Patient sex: M
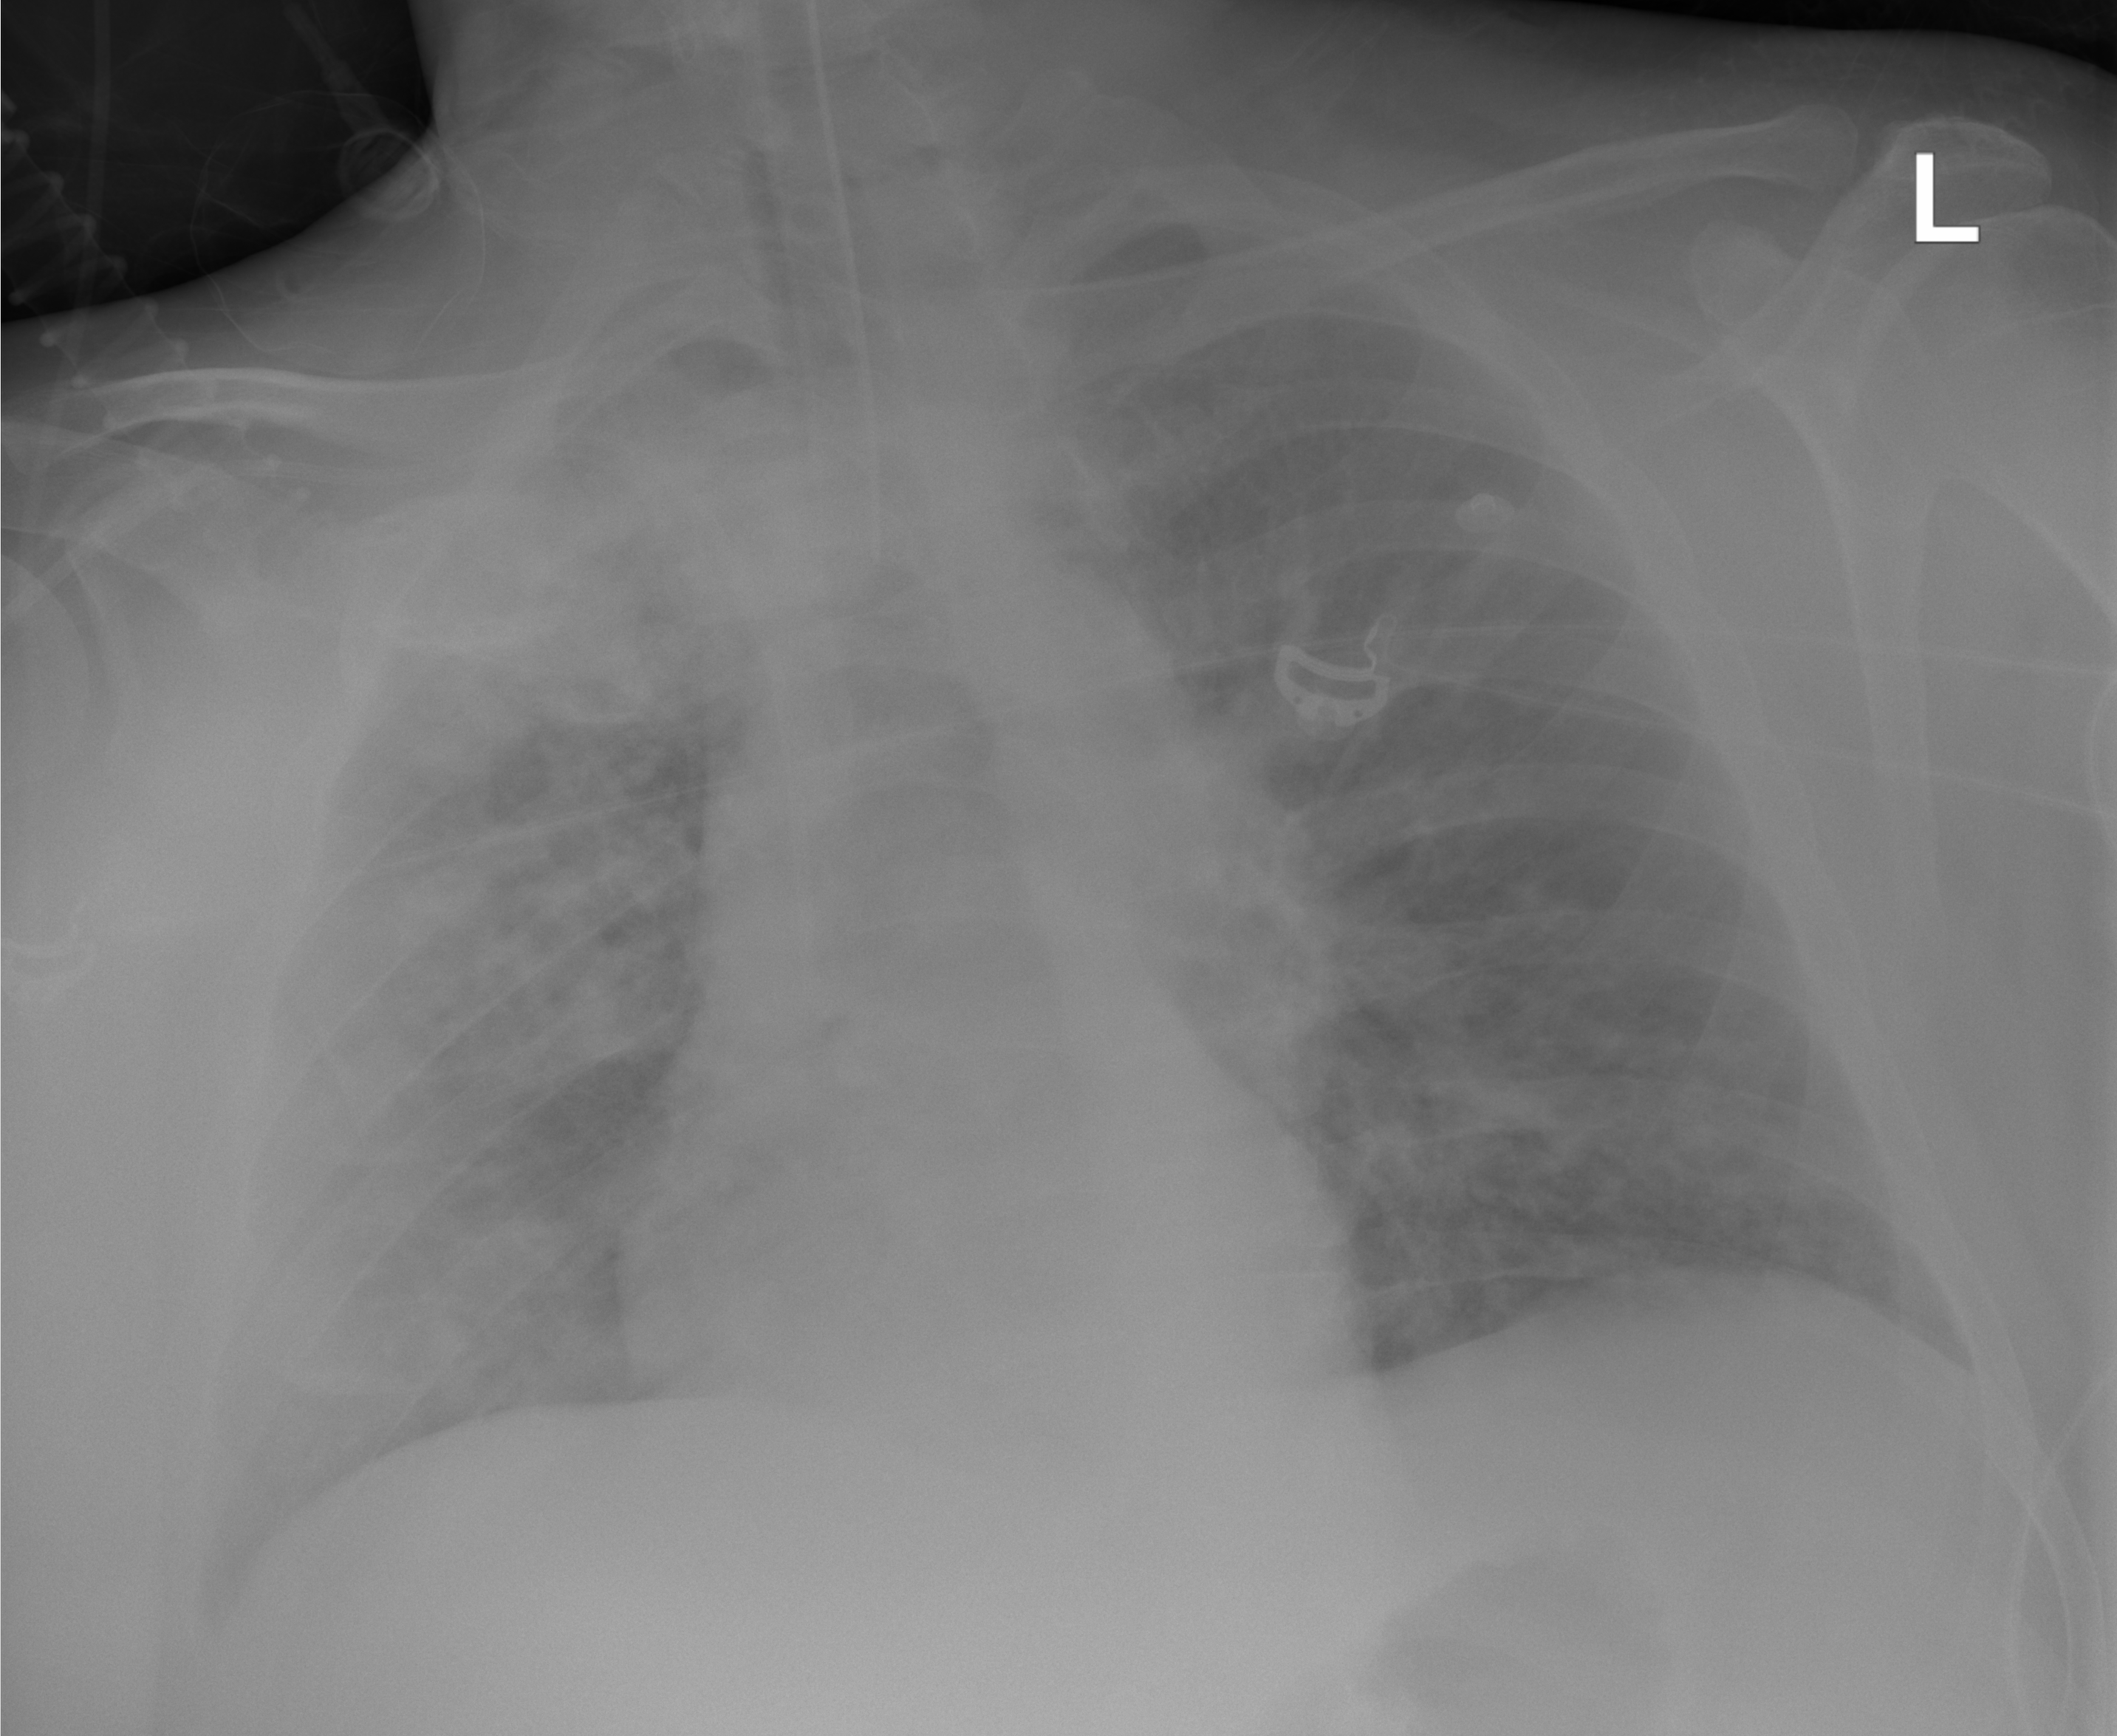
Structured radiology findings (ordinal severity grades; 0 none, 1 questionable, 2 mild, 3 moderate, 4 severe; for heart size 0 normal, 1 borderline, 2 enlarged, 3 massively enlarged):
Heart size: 0
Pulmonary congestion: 2
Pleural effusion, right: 1
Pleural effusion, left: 0
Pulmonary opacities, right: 3
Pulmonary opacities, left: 0
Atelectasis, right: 2
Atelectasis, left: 0